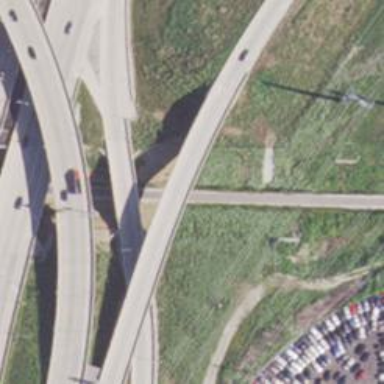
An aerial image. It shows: Bridge on motorway link.